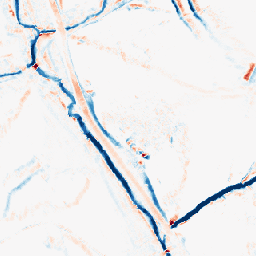
Category: morphological
Decomposition family: morphological_diamond
Decomposition parameters: operation: average
radius: 5
Upsampling method: nearest
Upsampling parameters: scale: 8
Upsampling scale: 8